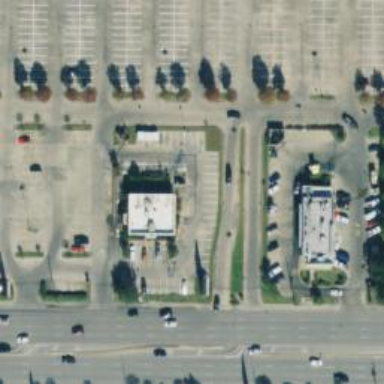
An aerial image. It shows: Parking space.